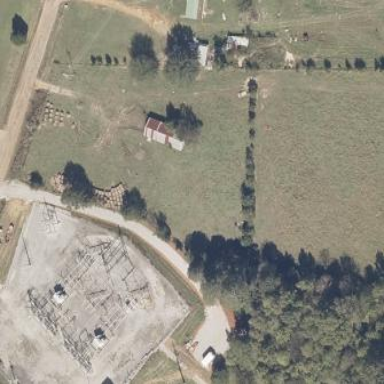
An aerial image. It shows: Distribution level power substation surrounded by fence.